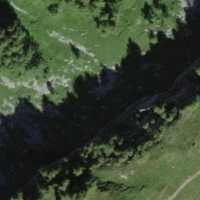
EUNIS habitat code: 44
Species observed at this site:
Cupido minimus
Saxifraga paniculata
Aglais urticae
Dryas octopetala
Anemonastrum narcissiflorum